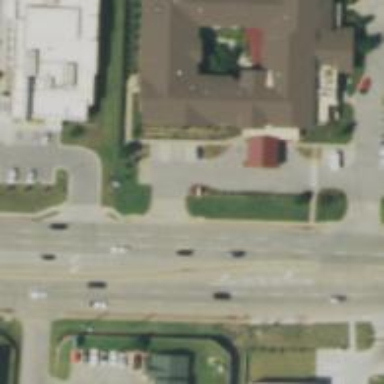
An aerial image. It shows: Primary highway with separate sidewalk.